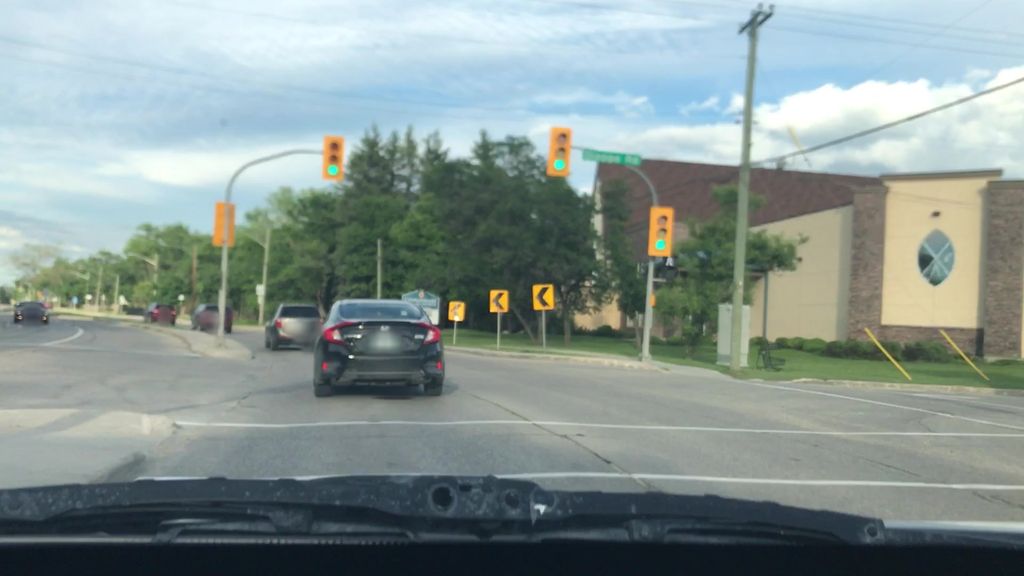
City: winnipeg